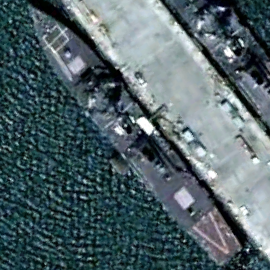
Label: destroyer